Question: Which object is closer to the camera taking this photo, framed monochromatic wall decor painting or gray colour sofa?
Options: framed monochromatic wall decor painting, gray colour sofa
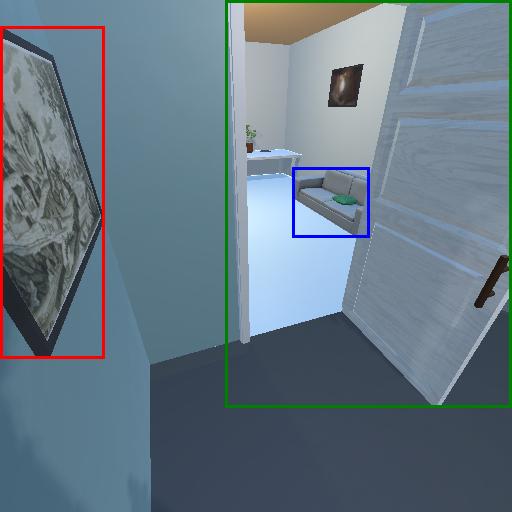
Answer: framed monochromatic wall decor painting